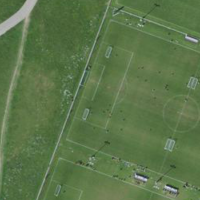
EUNIS habitat code: 53
Species observed at this site:
Ornithogalum umbellatum